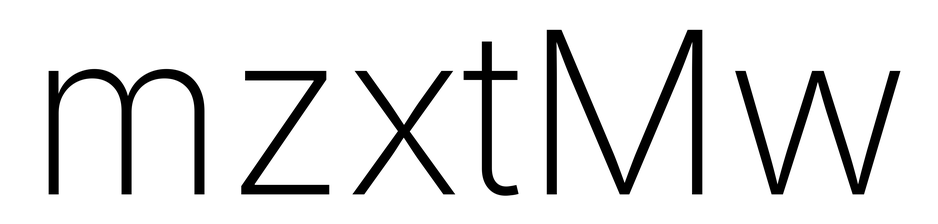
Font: Inter_ExtraLight